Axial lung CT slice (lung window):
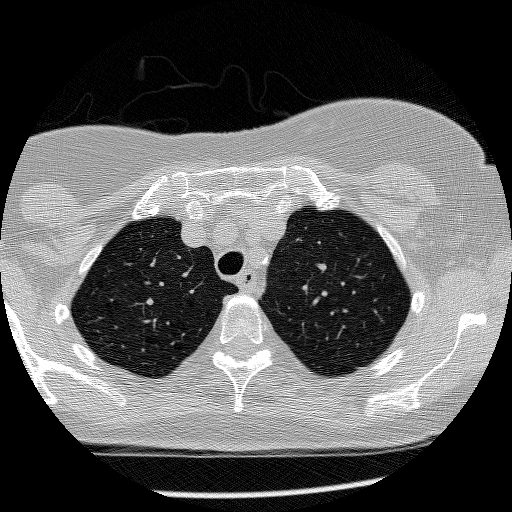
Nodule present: no